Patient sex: F
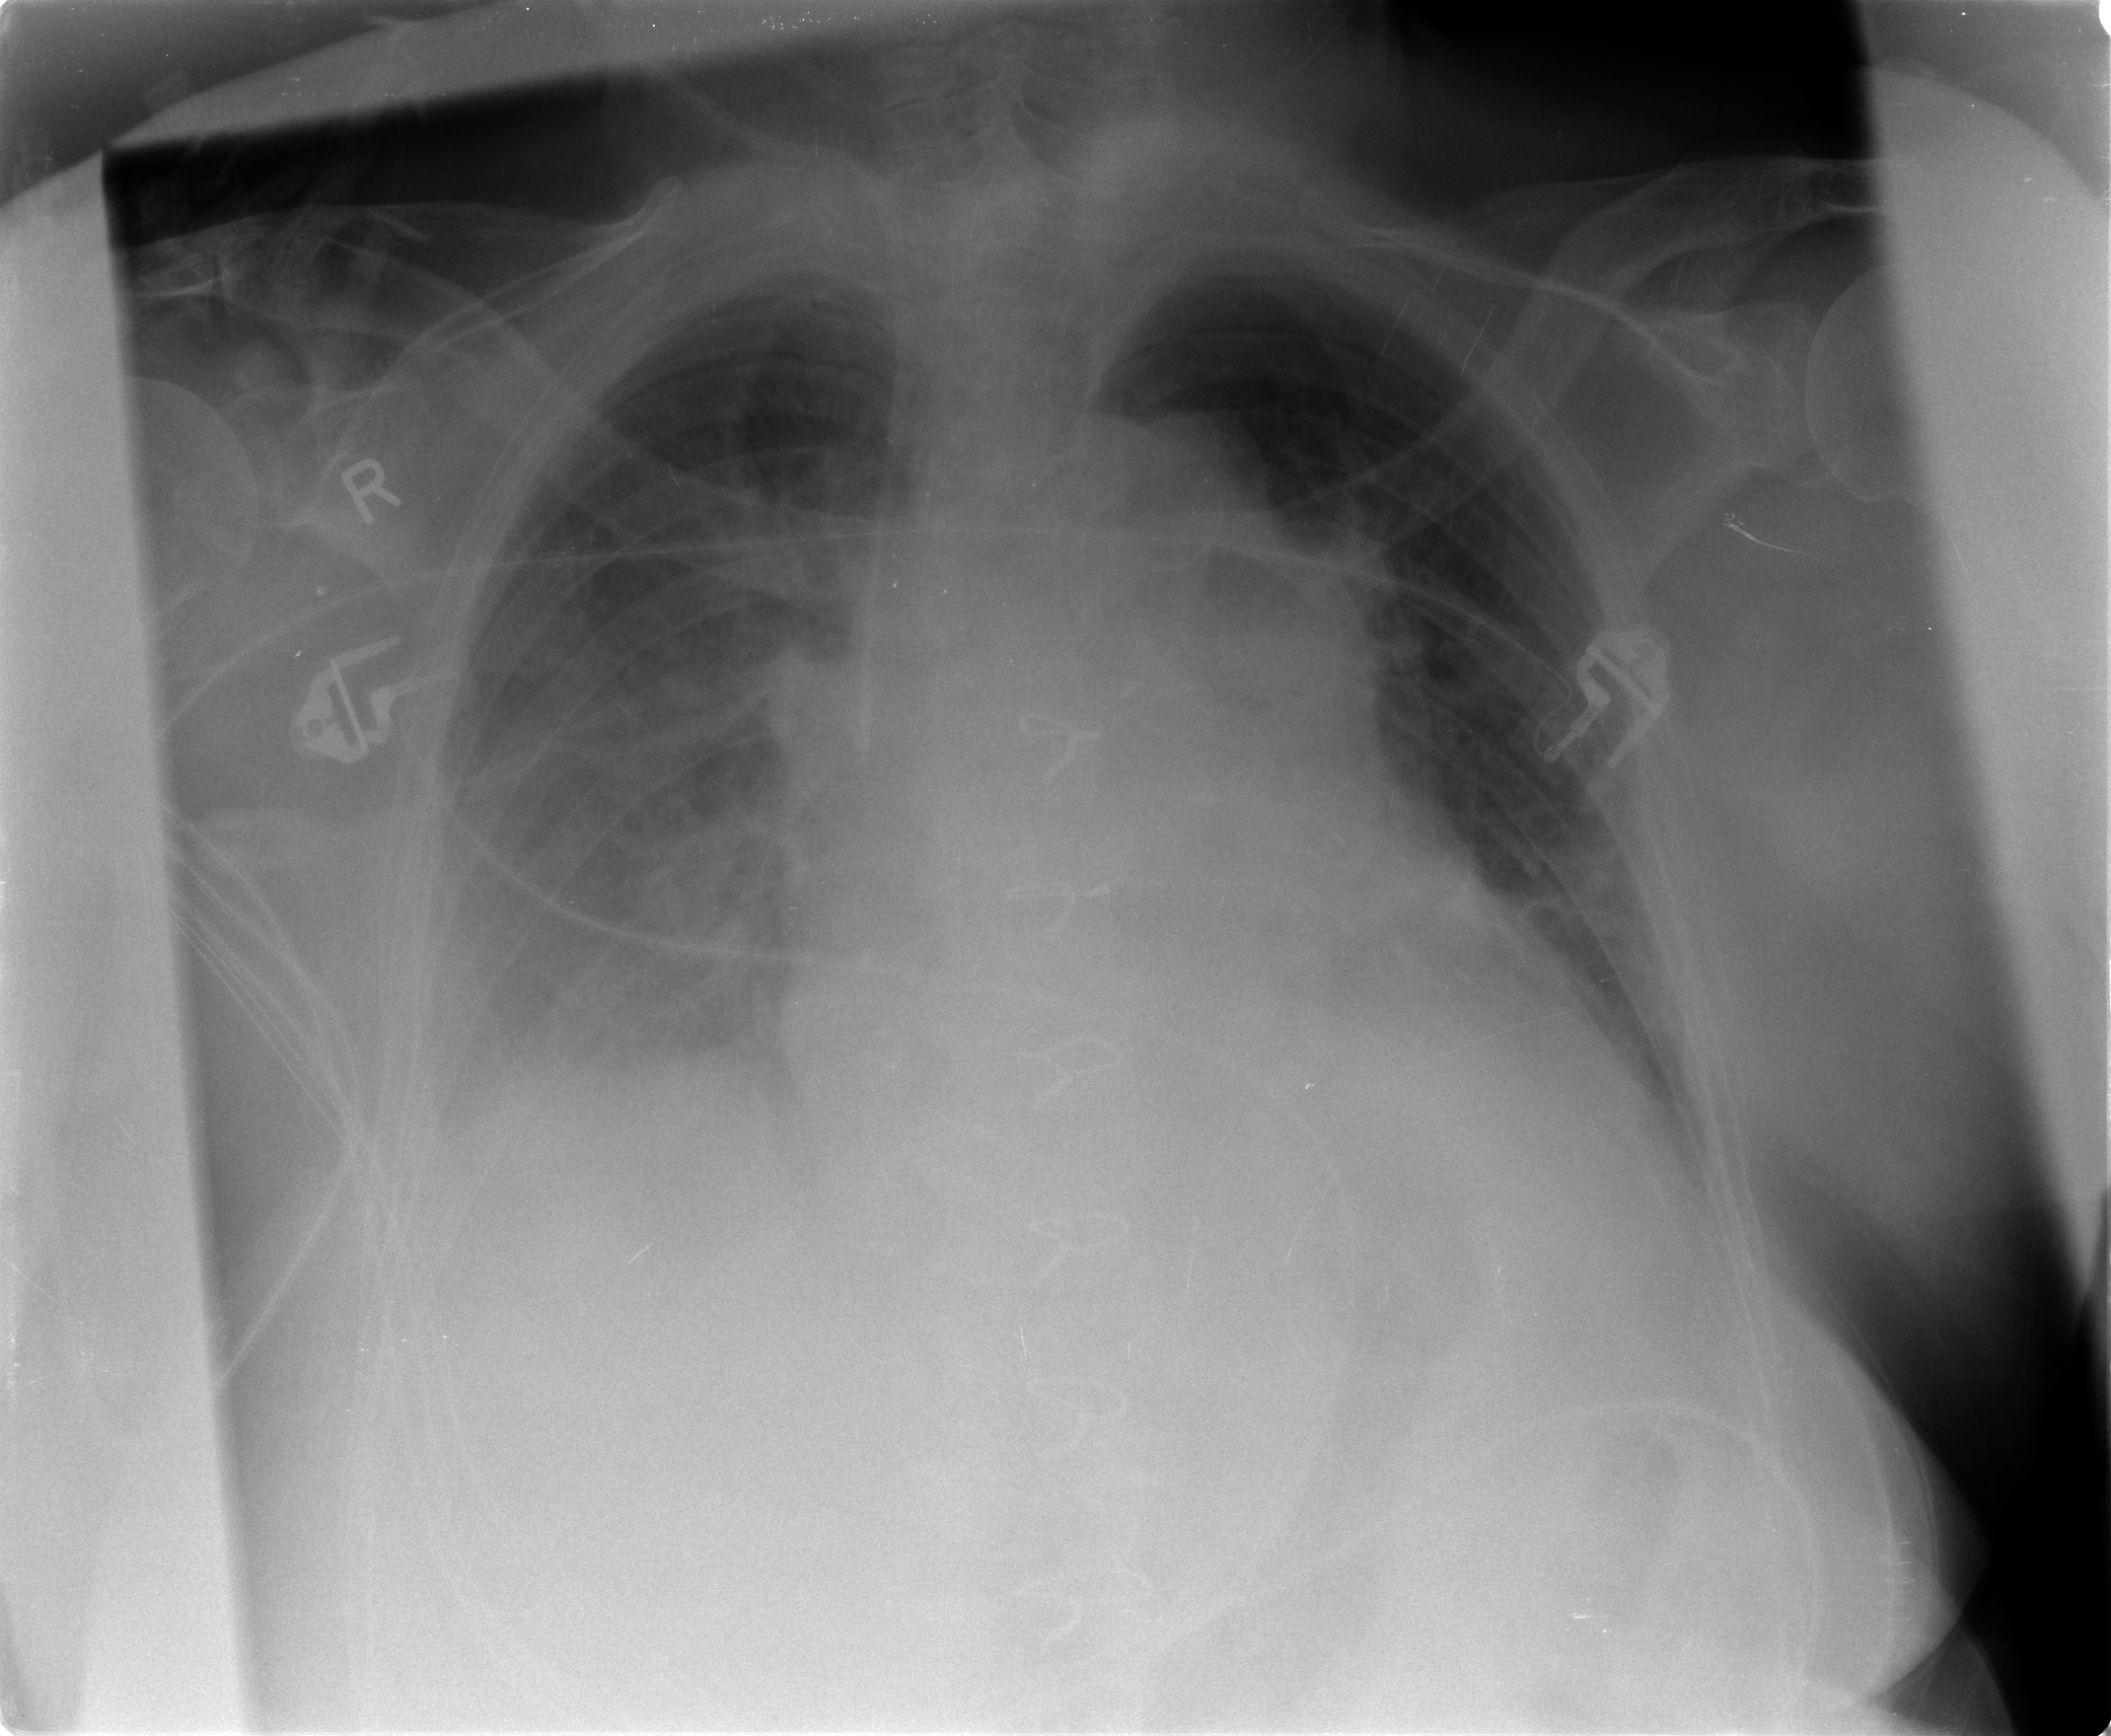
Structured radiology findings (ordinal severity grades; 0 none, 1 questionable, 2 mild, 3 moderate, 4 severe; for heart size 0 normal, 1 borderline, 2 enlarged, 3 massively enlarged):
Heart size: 2
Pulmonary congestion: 2
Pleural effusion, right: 1
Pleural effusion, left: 2
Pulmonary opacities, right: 0
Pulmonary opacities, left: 0
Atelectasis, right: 2
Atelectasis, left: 2